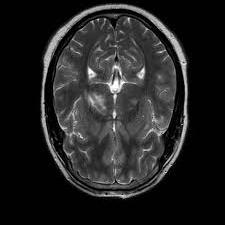
Label: notumor